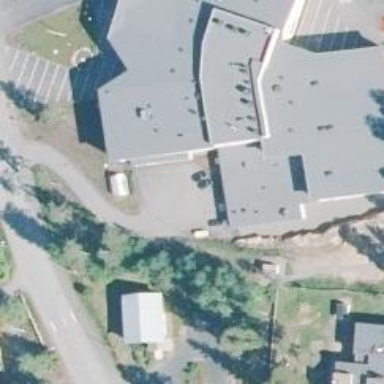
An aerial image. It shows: School building.